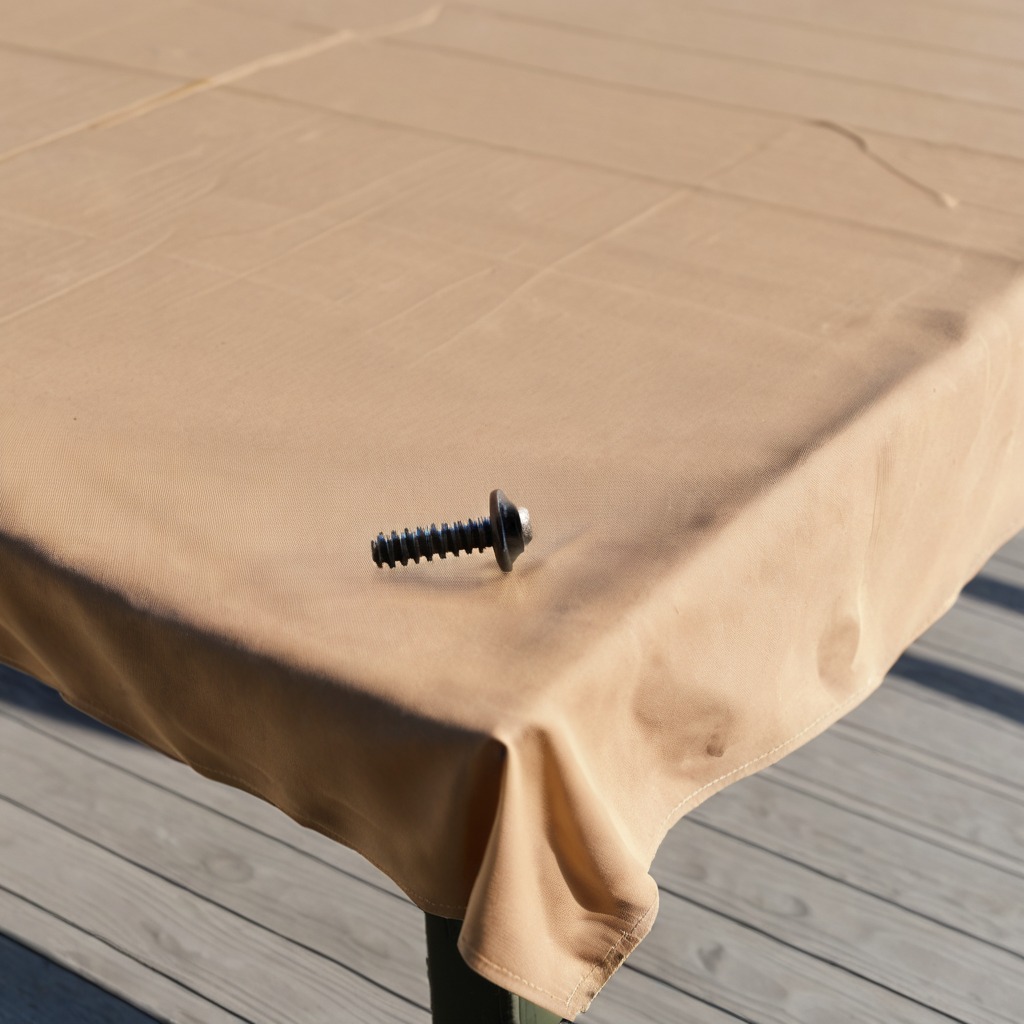
A metal screw is lying on a wooden table in an outdoor workshop during daytime bright natural light soft shadows worn but beneath the cloth.